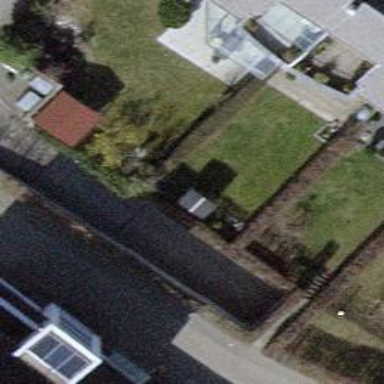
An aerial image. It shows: Hedge acting as barrier.